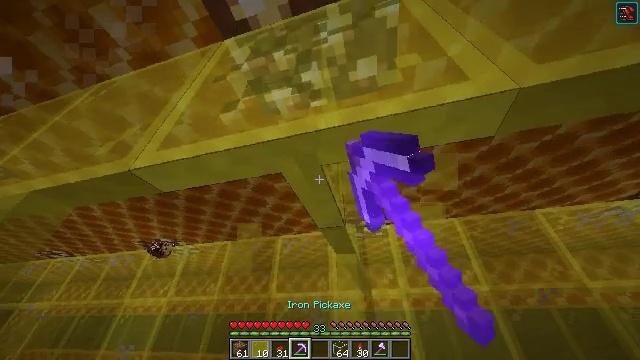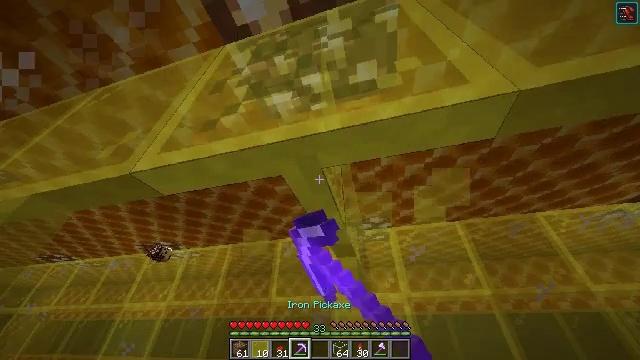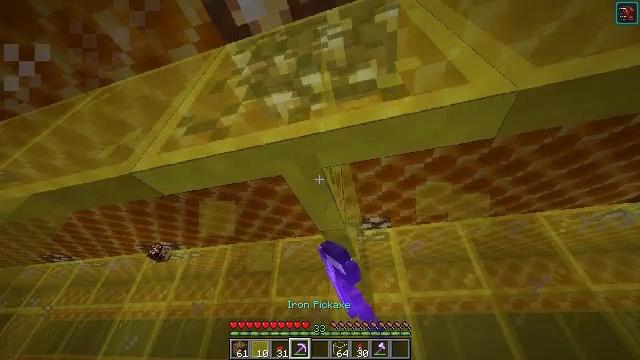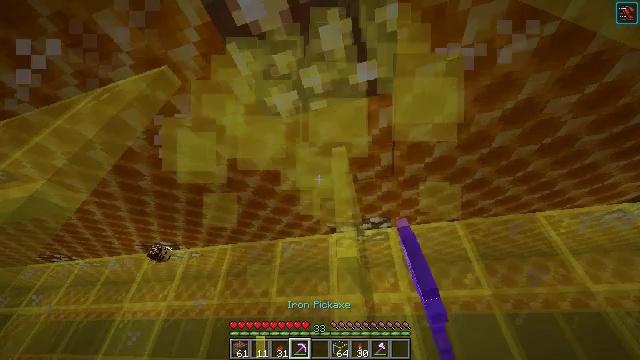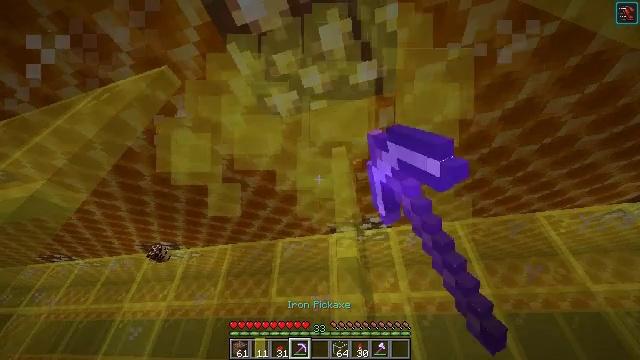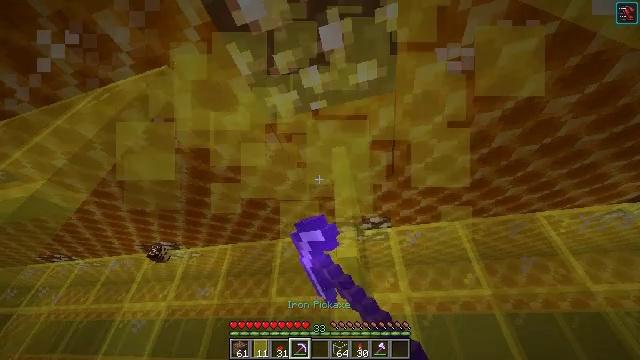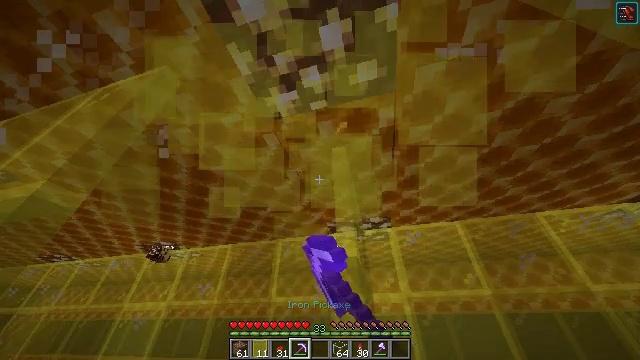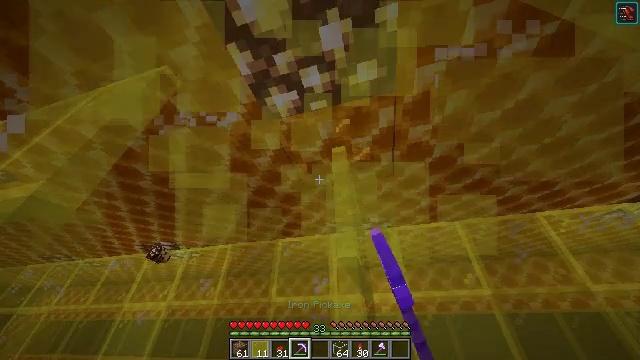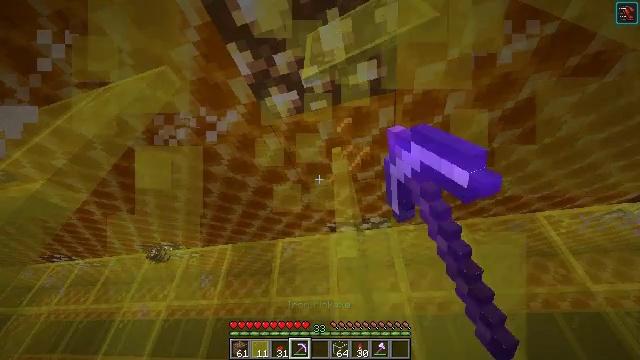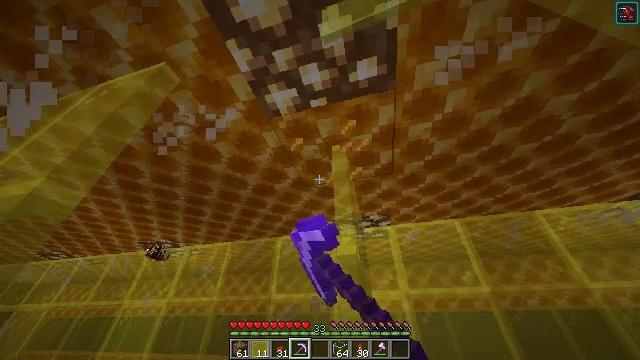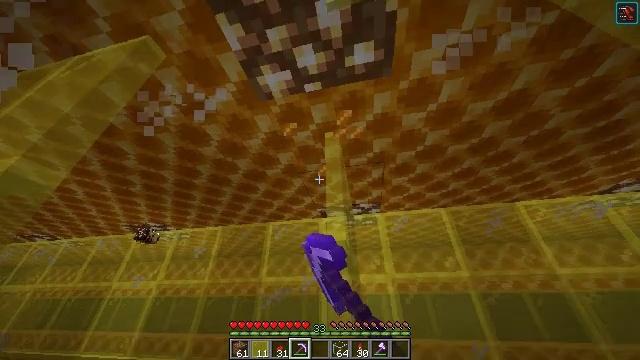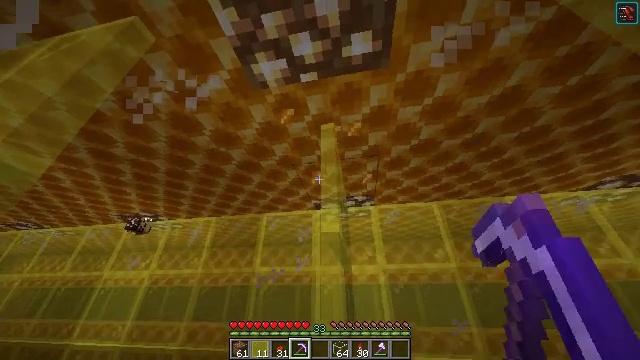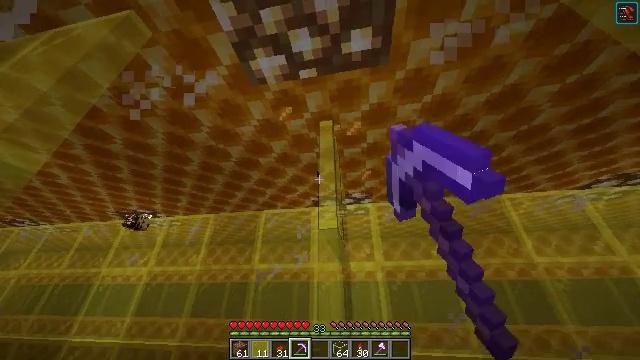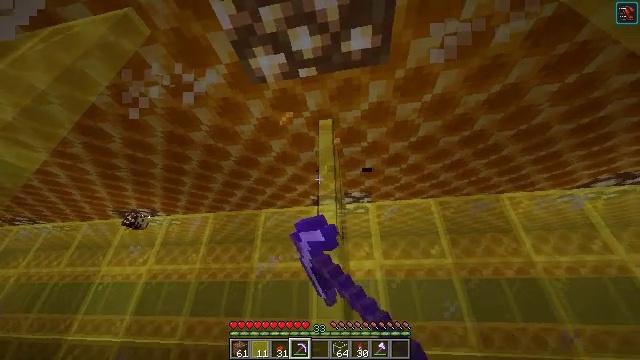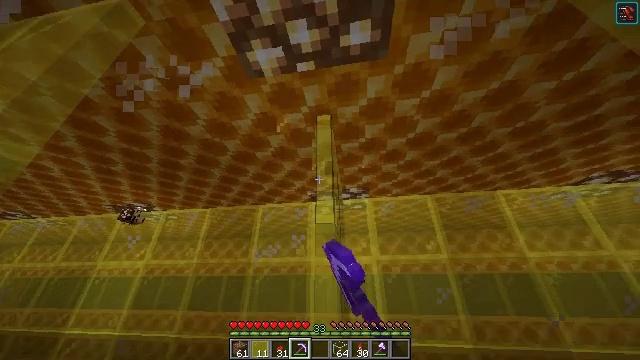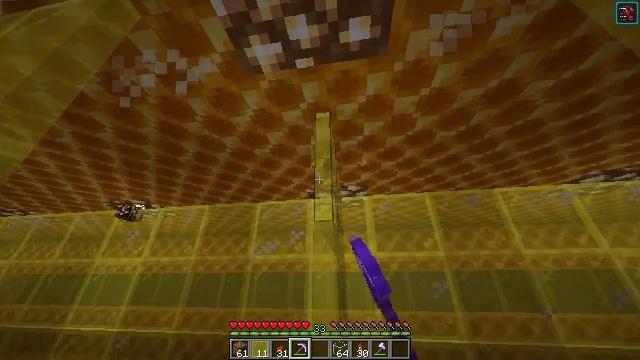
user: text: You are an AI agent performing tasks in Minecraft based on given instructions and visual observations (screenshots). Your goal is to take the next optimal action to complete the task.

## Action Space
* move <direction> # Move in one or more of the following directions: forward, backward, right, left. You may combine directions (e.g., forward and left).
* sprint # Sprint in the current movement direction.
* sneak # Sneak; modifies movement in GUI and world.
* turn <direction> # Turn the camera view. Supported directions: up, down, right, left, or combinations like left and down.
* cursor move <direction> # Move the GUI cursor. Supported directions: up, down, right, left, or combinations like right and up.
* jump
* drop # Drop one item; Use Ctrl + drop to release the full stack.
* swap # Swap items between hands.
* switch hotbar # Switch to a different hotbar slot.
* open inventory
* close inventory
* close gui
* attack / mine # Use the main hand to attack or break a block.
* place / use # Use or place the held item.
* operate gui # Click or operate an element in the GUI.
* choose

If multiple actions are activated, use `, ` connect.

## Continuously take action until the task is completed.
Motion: motion action
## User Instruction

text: Mine the yellow stained glass pane to remove it.
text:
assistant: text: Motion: attack / mine
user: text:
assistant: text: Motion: attack / mine
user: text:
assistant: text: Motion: attack / mine
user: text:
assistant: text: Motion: attack / mine
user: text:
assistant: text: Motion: attack / mine
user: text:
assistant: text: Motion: attack / mine
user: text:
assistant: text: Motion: attack / mine
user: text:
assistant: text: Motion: attack / mine
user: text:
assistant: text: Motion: attack / mine
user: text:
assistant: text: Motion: turn right and down, attack / mine
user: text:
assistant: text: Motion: turn right and down, attack / mine
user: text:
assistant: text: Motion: attack / mine
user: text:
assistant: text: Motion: attack / mine
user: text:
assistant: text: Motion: turn down, attack / mine
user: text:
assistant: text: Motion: attack / mine
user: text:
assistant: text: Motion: attack / mine
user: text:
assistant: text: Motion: turn down, attack / mine
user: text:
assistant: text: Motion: attack / mine
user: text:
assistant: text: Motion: attack / mine
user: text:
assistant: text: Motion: attack / mine
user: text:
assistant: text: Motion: attack / mine
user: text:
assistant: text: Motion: attack / mine
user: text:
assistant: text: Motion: attack / mine
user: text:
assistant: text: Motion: attack / mine
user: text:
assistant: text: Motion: attack / mine
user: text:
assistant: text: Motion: attack / mine
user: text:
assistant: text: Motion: attack / mine
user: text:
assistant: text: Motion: turn down, attack / mine
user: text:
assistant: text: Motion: attack / mine
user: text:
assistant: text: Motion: attack / mine